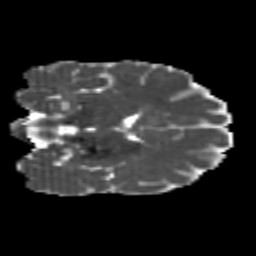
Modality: MD
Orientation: coronal
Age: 24
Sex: male
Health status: healthy
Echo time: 0.074 s